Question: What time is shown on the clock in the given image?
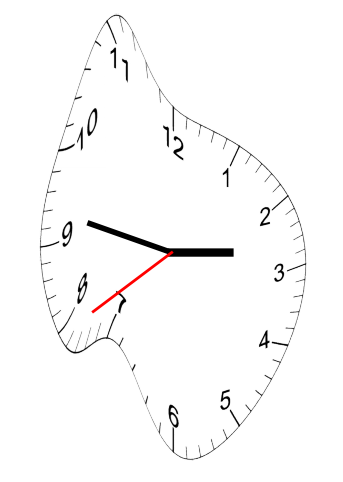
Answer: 02:46:39